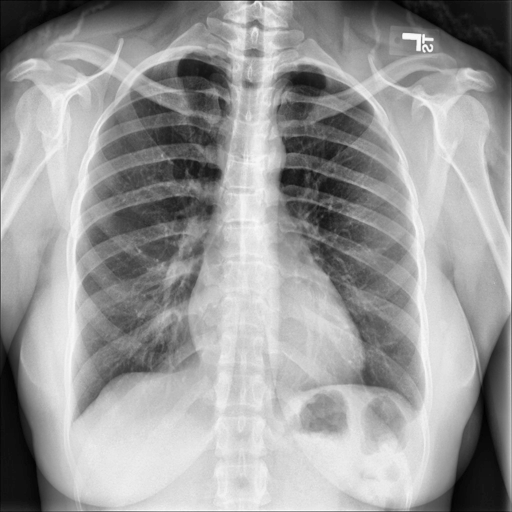
Finding: NORMAL